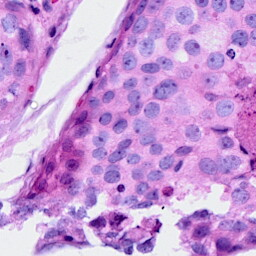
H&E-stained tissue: Breast